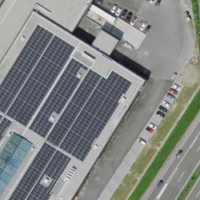
EUNIS habitat code: 57
Species observed at this site:
Lamium galeobdolon